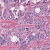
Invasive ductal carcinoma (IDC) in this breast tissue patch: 1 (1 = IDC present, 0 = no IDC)